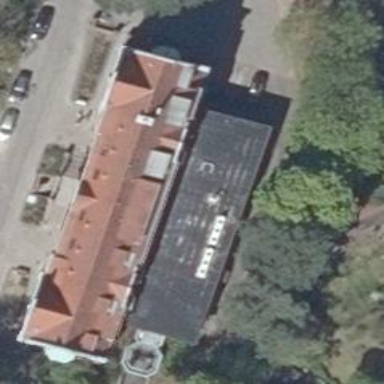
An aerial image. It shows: Historic commercial building with gabled roof made of red roof tiles.